Interaction volume radius: 10 \u00c5
Interaction volume height: 20 \u00c5
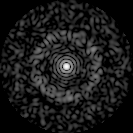
Disorder parameter: 0.8563